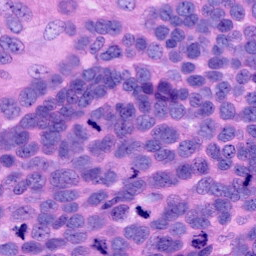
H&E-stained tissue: Ovarian